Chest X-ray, AP view. Patient: 46 years old, sex M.
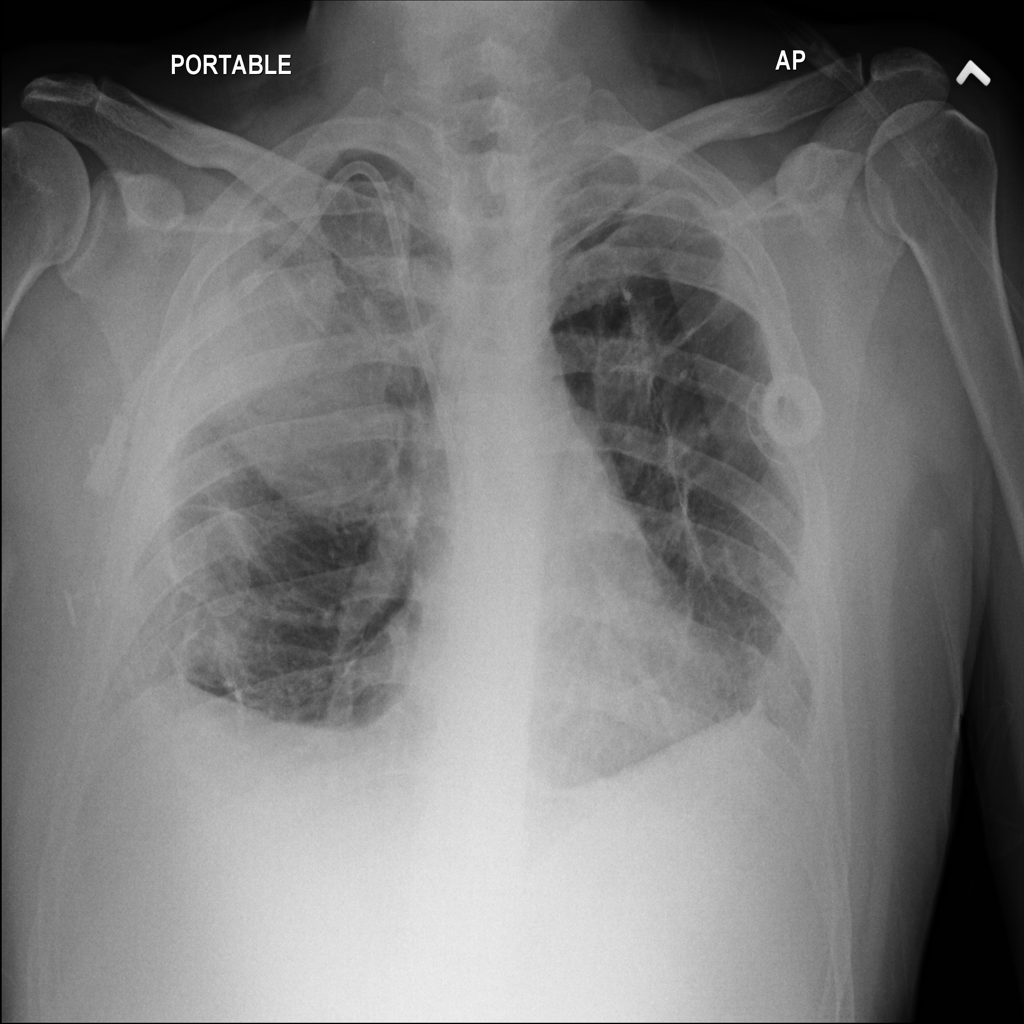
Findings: Mass